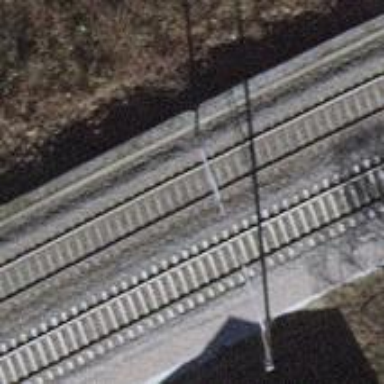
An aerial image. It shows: Railway with electrified contact lines.